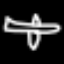
Label: airplane